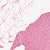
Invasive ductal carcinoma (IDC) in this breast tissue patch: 0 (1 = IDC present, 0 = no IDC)